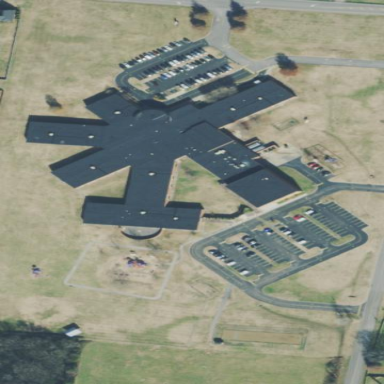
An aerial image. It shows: School.